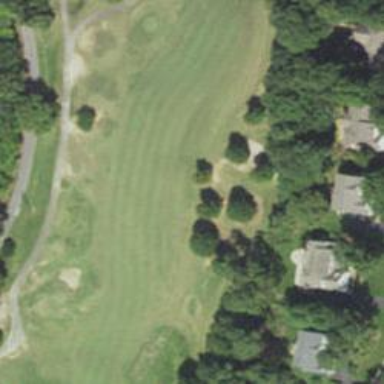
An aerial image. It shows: Golf hole.